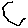
Label: hexagon